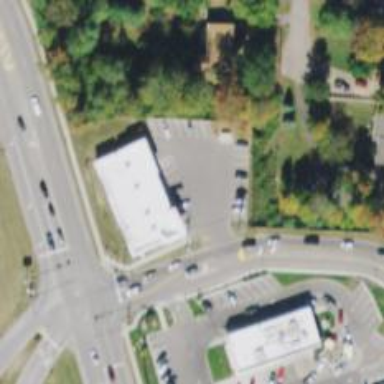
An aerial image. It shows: Post office.